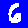
Digit: 6